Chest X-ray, PA view. Patient: 20 years old, sex M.
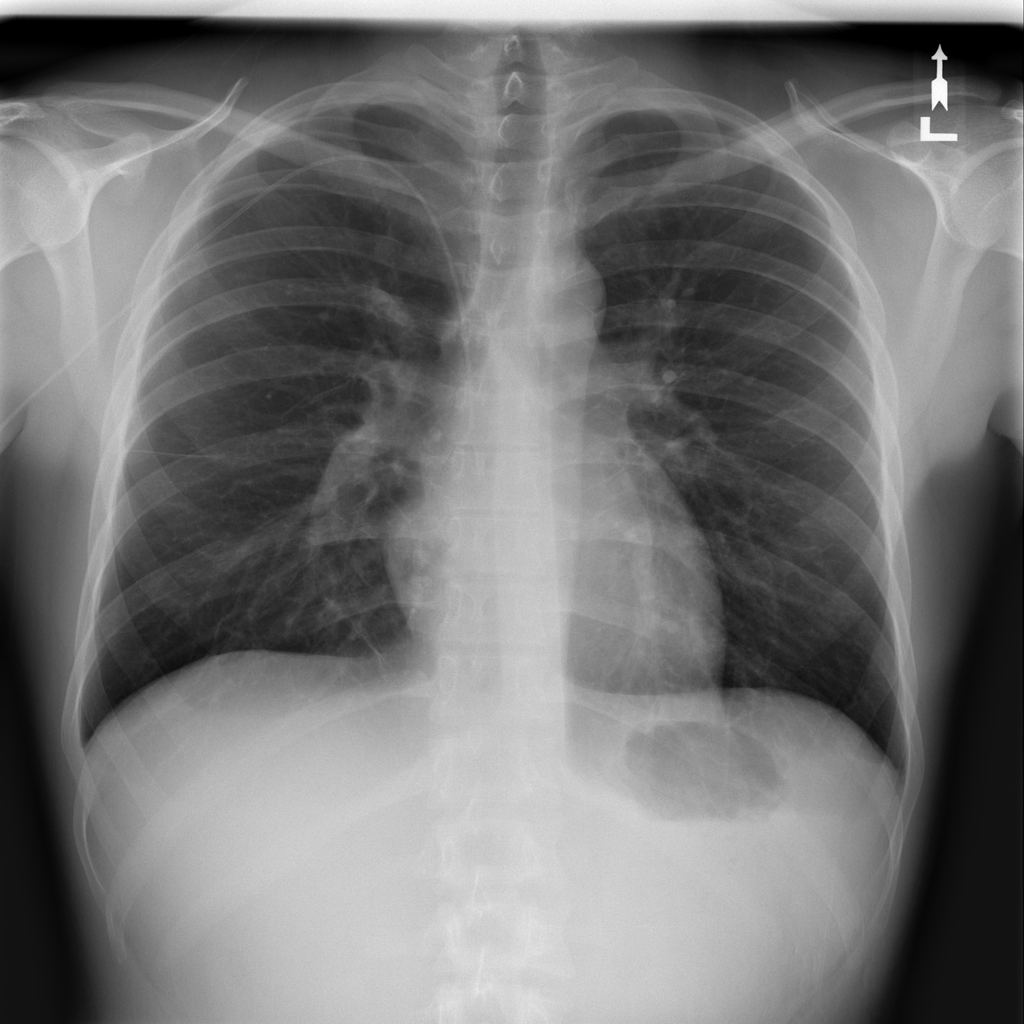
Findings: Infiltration